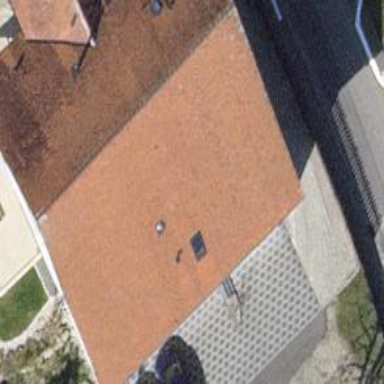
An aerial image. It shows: Residential building.